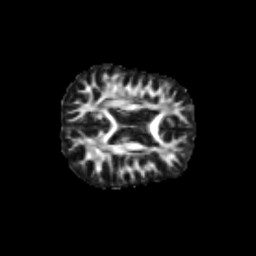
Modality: FA
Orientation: axial
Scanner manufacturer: siemens
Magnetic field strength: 3 T
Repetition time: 9.2 s
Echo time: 0.084 s